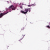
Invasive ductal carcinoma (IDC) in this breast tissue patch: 0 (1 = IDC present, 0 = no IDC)